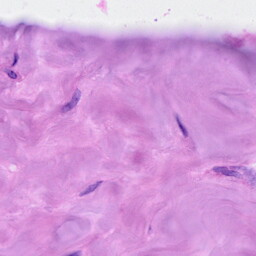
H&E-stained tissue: Breast